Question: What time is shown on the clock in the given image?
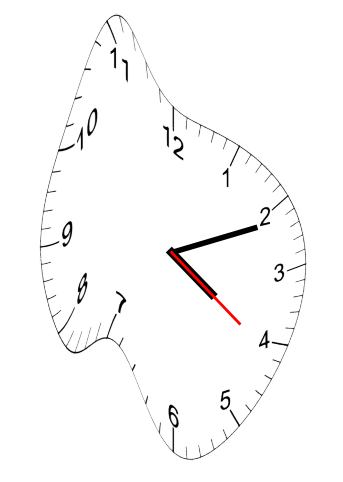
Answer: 04:11:21